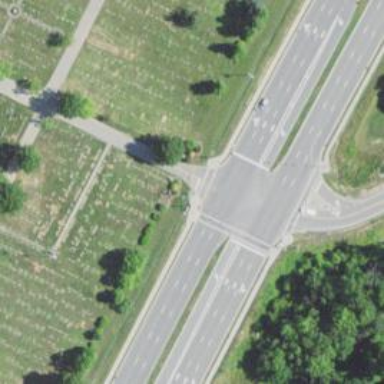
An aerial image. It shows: Marked road crossing.